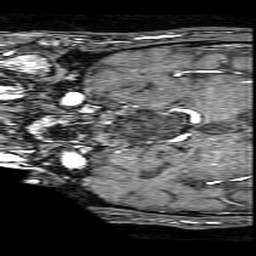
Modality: angio
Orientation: coronal
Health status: ill
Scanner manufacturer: philips
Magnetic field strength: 3 T
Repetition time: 0.01891 s
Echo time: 0.003509 s